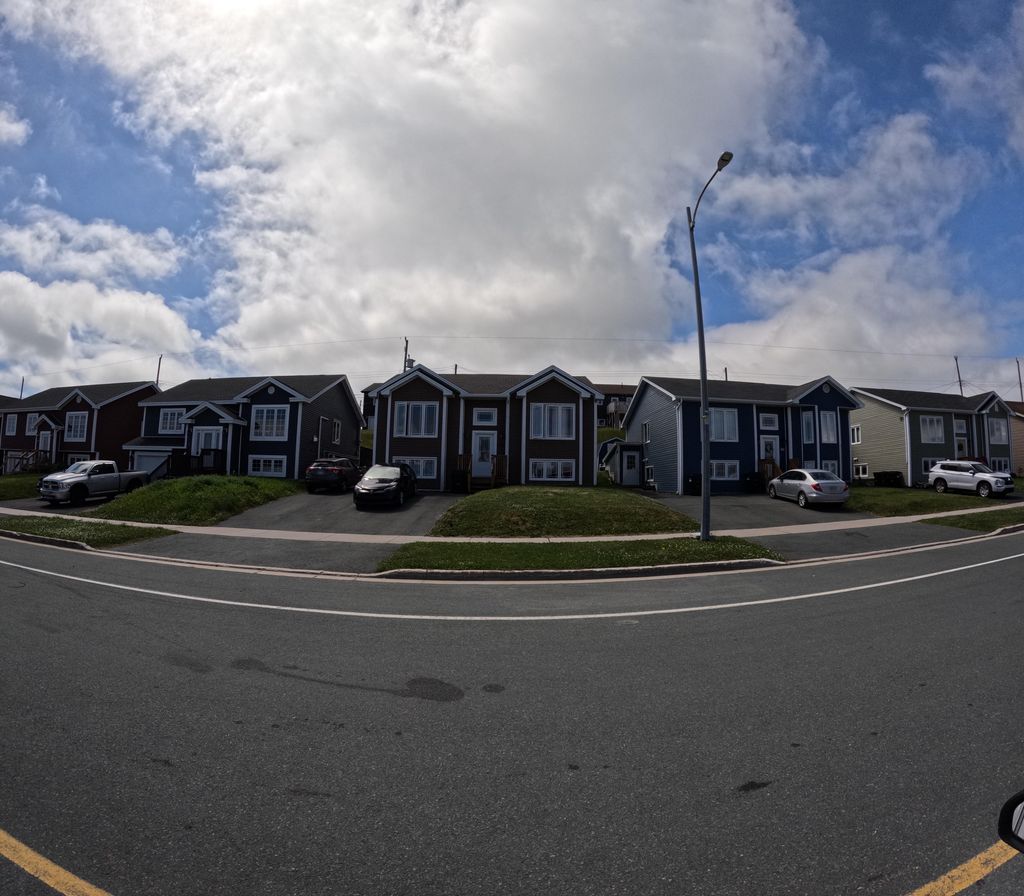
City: st_johns